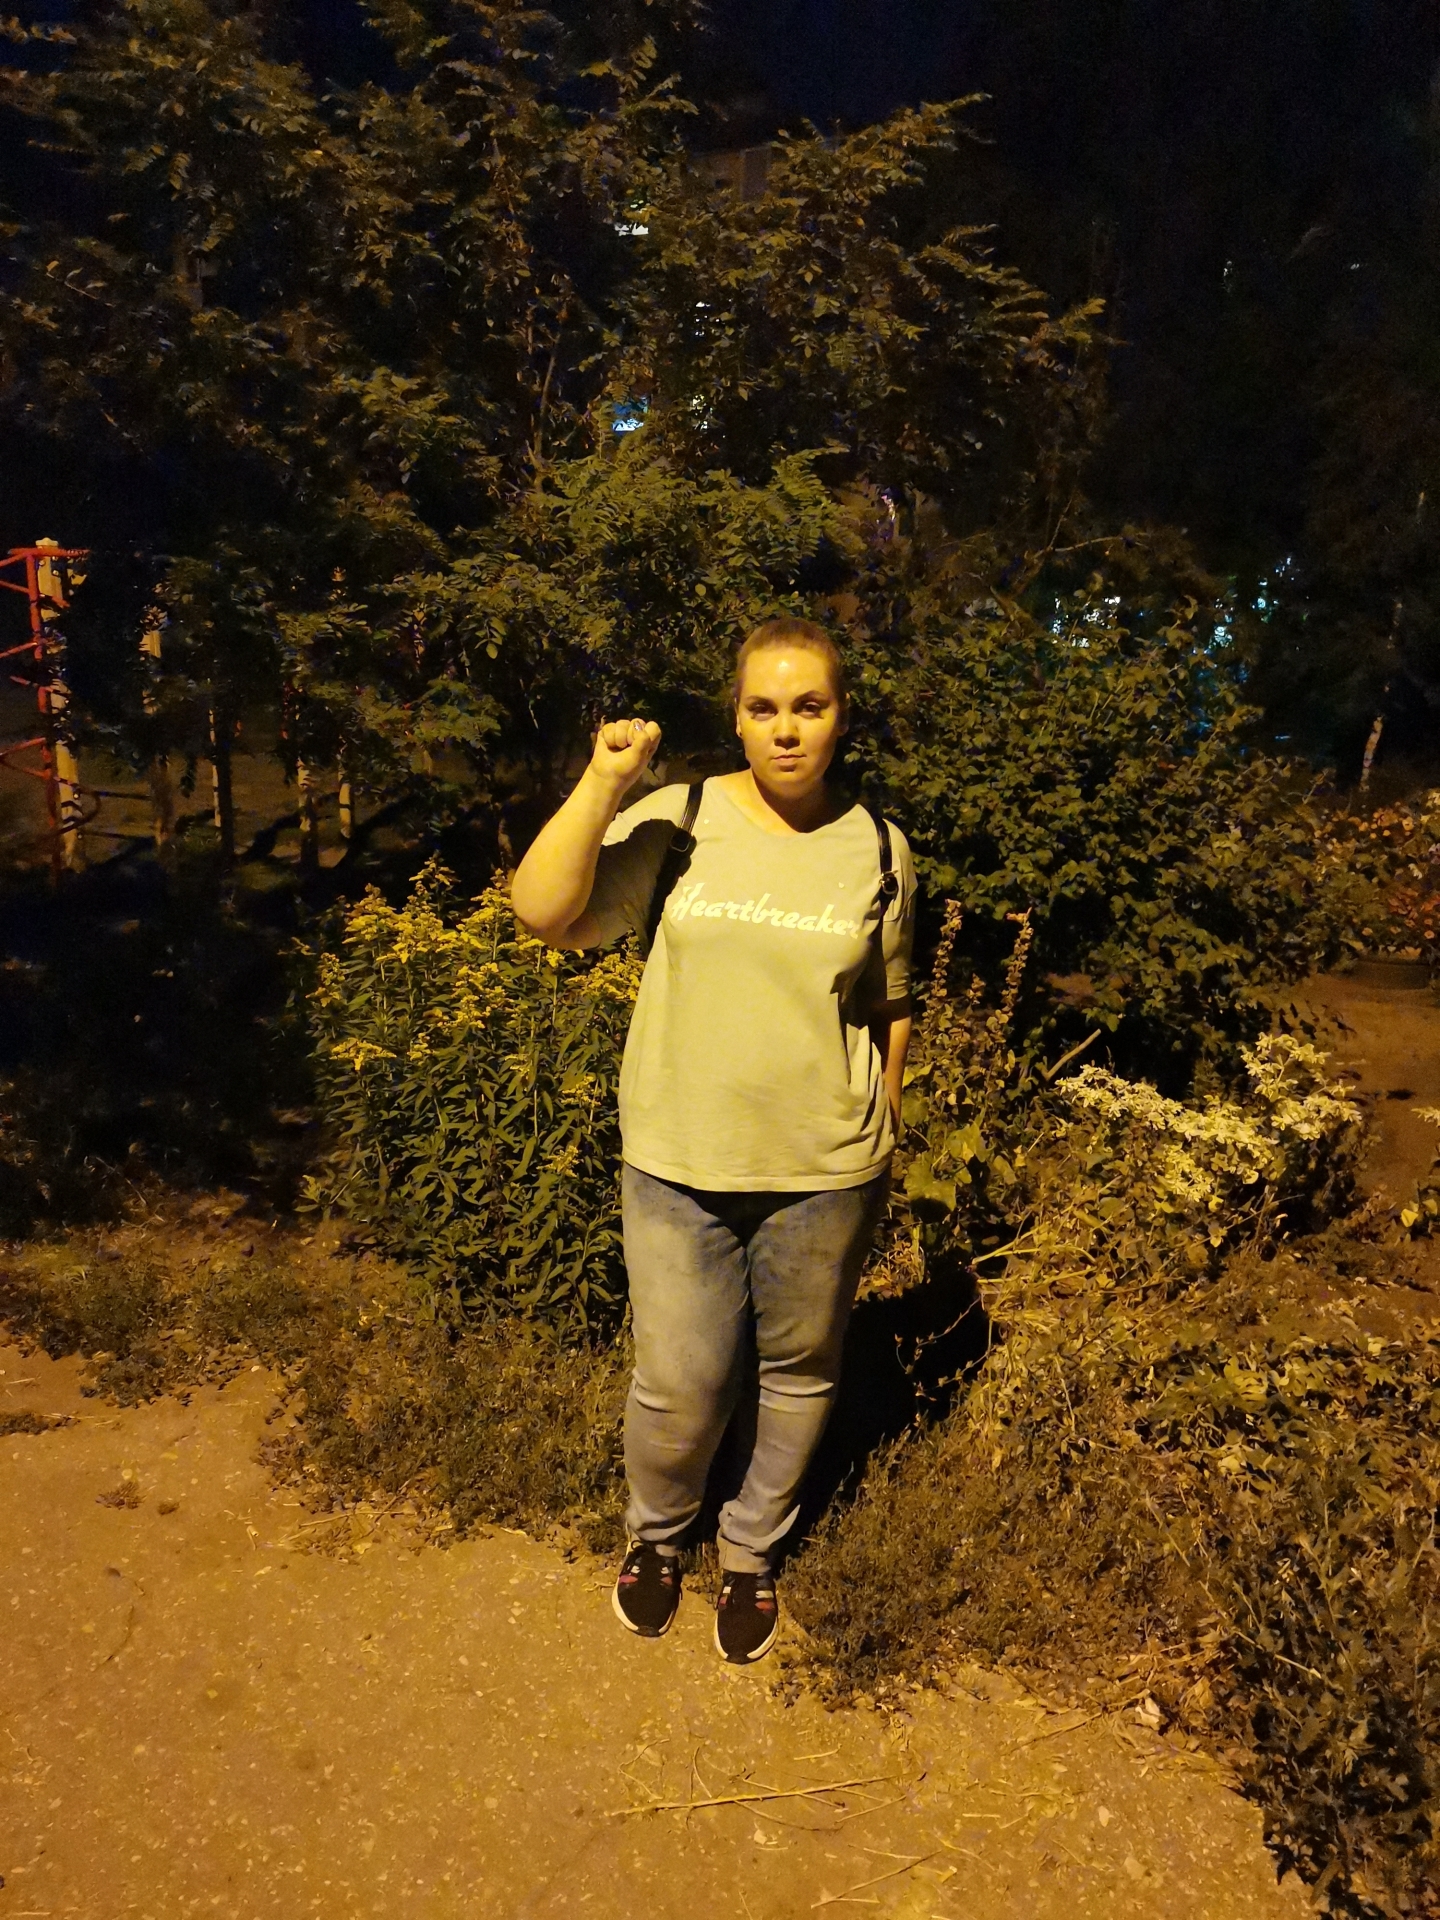
Label: clear